Field crop: maize
Growth stage: 2
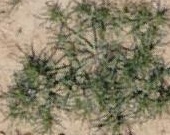
Species: salsola